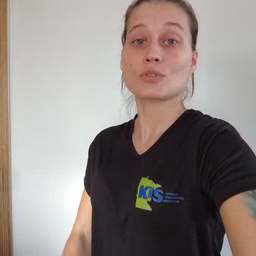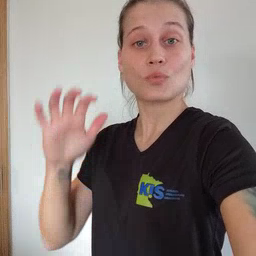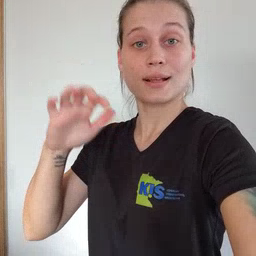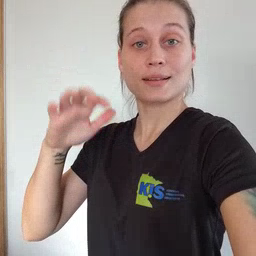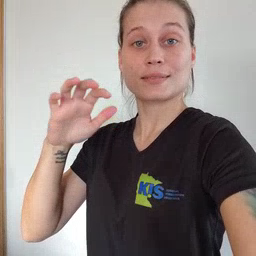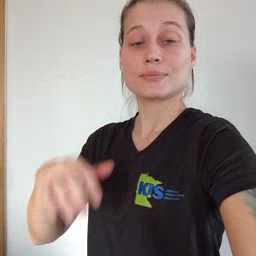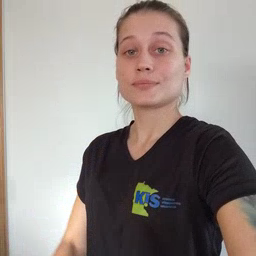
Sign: rain